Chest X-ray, PA view. Patient: 69 years old, sex M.
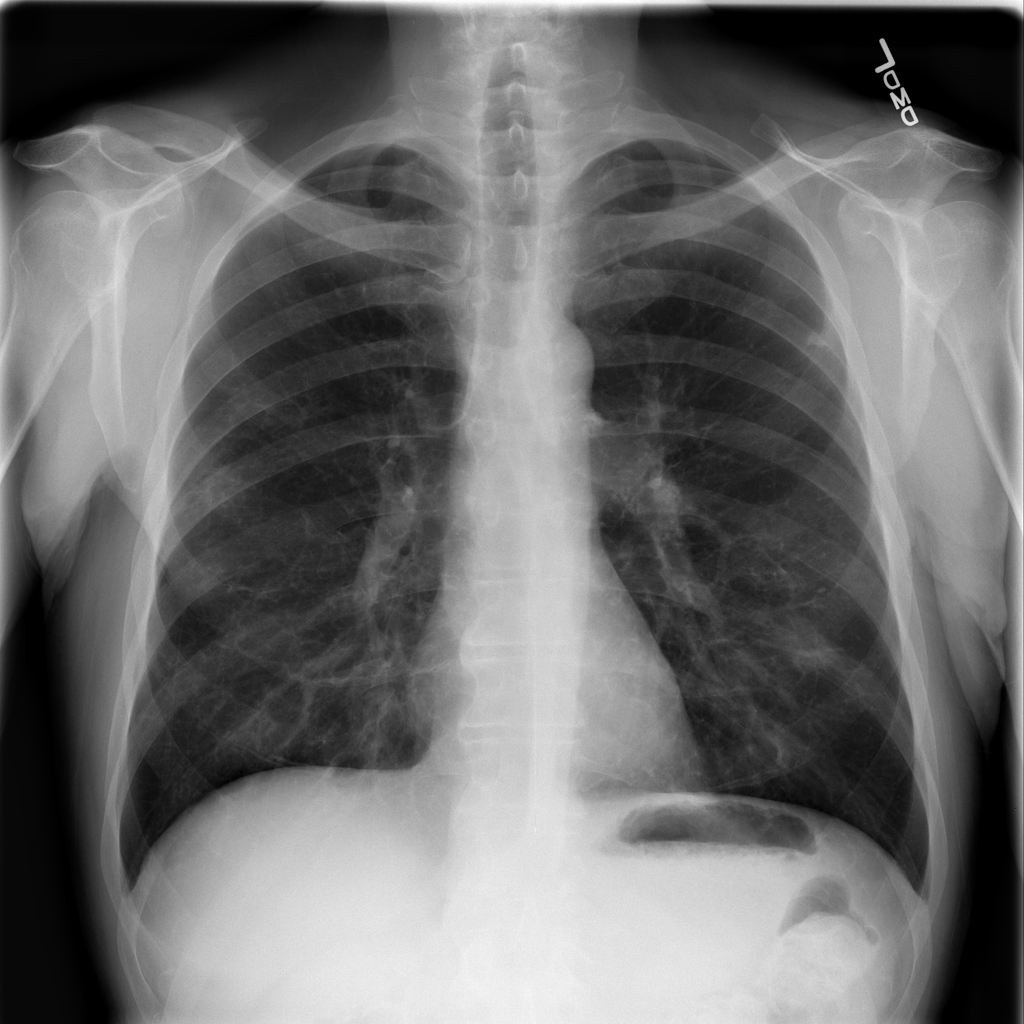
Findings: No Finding